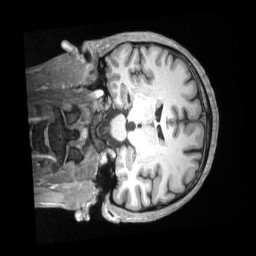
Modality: T1w
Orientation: coronal
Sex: male
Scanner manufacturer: siemens
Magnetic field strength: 3 T
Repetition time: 2.53 s
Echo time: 0.00164 s